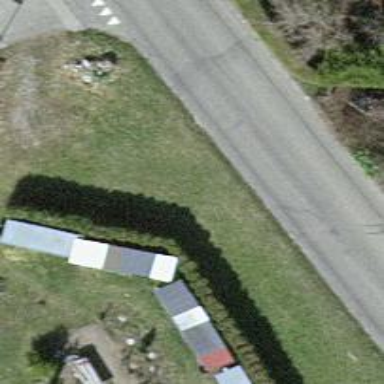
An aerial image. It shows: Hedge acting as barrier.